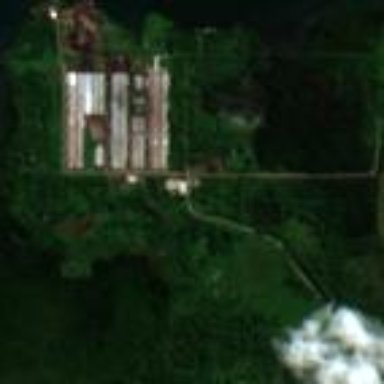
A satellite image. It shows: Industrial area with sawmill.